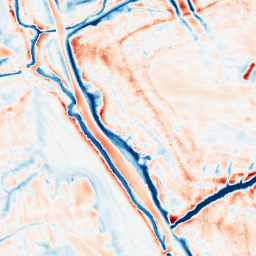
Category: edge_preserving
Decomposition family: bilateral
Decomposition parameters: d: 21
sigma_color: 25
sigma_space: 50
Upsampling method: bspline
Upsampling parameters: scale: 4
Upsampling scale: 4